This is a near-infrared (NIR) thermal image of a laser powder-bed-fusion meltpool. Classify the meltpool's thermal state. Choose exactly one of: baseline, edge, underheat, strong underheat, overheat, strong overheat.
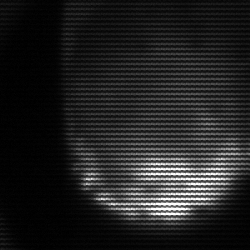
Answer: edge